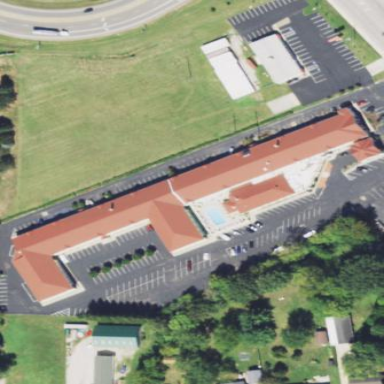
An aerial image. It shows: Gabled hotel building with orange roof.